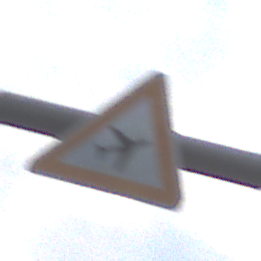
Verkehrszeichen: FlugbetriebLinks
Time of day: MorningAfternoon
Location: Outdoor (Urban)
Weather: Overcast
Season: NotSpecified
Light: Natural